Question: I try to run my website in window azure.I test locally.My '.csdef' file looks like:
'''
<?xml version="1.0" encoding="utf-8"?>
<ServiceDefinition name="Test.Azure" xmlns="http://schemas.microsoft.com/ServiceHosting/2008/10/ServiceDefinition" schemaVersion="2012-10.1.8">
<WebRole name="TestWebApplication" vmsize="Small">
<Sites>
<Site name="Web2" physicalDirectory="F:\MyPath">
<Bindings>
<Binding name="Endpoint2" endpointName="Endpoint2" />
</Bindings>
</Site>
</Sites>
<Endpoints>
<InputEndpoint name="Endpoint2" protocol="http" port="8080"></InputEndpoint>
</Endpoints>
<Imports>
<Import moduleName="Diagnostics" />
</Imports>
</WebRole>
</ServiceDefinition>
'''
When I hit F5 and run project its run successfully.But in browser I saw its take a port 8081.Which is main cause to fail to load a page.

If manually correct a browser url and type port ':8080' which is in '.csdef' file its successfully open a page.Why Loading page take ':8081' port.Thanks.
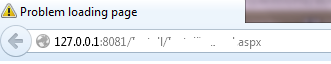
Answer: It gets little complicated to explain, and to fully understand it, you shall have relatively good understanding of IIS and site bindings, but let me try.
First, the Windows Azure Compute Emulator. You can get a basic picture of a Windows Azure Deployment from <URL> and port opened to listen requests coming from Load Balancer.
Windows Azure Compute emulator has replicated this whole structure locally. It has software emulated Load Balancer, and it creates virtual IP Addresses (separate) for each instance of your Role(s). Then it exposes the "load balancer" on local address 127.0.0.1 and port, which is not being used by any other process. It then creates a separate WebSite in IIS (or IIS Express) for every instance (given the role has only one site defined). Each site is bound to its own unique IP Address and its own port on that IP Address. The emulated load balancer then round robins the traffic received on 127.0.0.1 to the underlying role instances (in our case - the different sites).
Now, when you edit the "Sites" section in your CSDF file you are creating a custom sites + binding information for the IIS. There is one standard and 'well know' name for site, and it is . If there is a site definition with name , it is bound to wildcard domain in IIS. All requests from 127.0.0.1 on the emulated load balancer are only redirected to the Web Site which was defined with the name . Well, the "Web" site has to be a Web Application, and has to be the project which is associated with the WebRole. In your case, you are defining . This will work, but the following limitations:
- 'hostHeader''binding'- 'hostHeader''127.0.0.1''%windir%\system32\drivers\etc\hosts'- 'hostHeader'
Only then, your browser will properly load the site.
The fact that your websites opens fine, when you type in port :8080 shows nothing more but a direct access to the website, skipping the local load balancer emulator.
If you want to fully test in an emulated environment a project, you have to go through the process I described. If you do not want to bother with the stuff, you can just launch your Web Site directly and debug it. But if you do so, you will not get access to 'RoleEnvironment' variables and configuration settings.